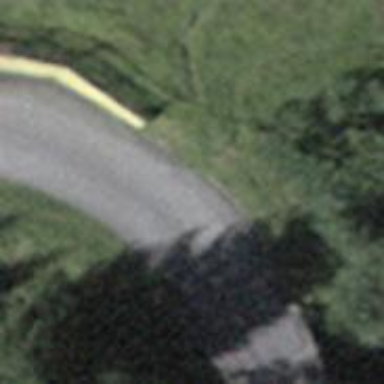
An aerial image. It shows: Asphalt service road.